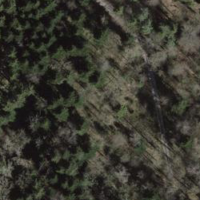
EUNIS habitat code: 44
Species observed at this site:
Stachys sylvatica